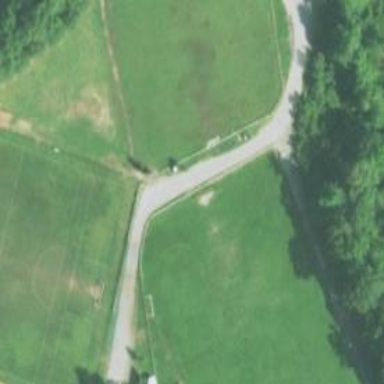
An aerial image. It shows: Path.